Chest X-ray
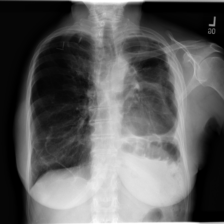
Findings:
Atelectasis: positive
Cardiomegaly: negative
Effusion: negative
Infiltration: negative
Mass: negative
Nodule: negative
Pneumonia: negative
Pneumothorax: negative
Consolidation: negative
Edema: negative
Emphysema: negative
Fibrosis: negative
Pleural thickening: negative
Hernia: negative